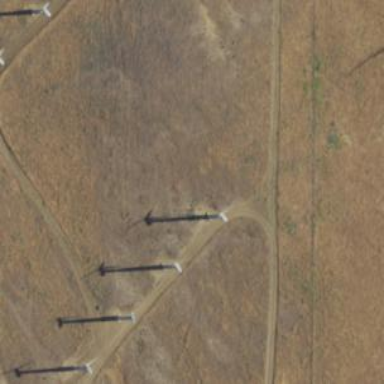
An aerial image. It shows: Wind power generator employing wind turbines.